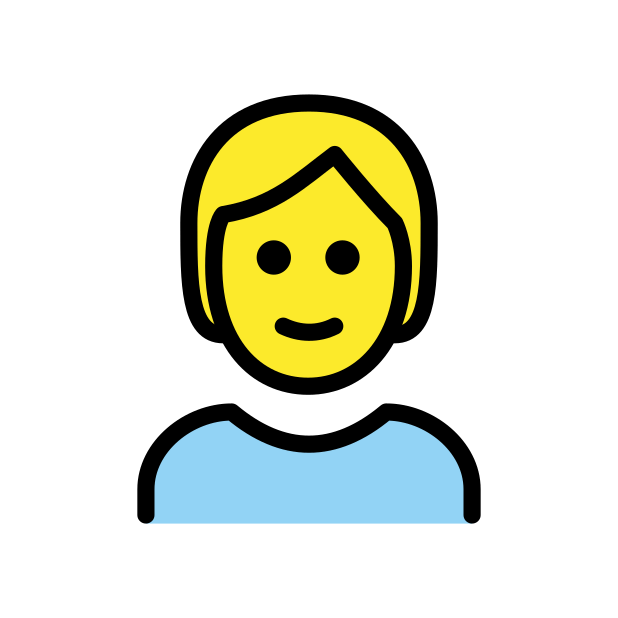
Emoji: 👱
Name: person with blond hair
Unicode: 0x1f471